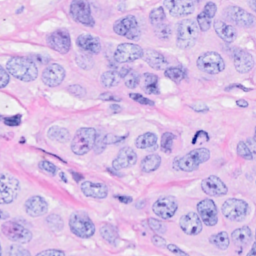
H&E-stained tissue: Breast